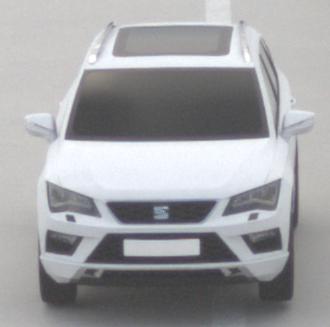
Make: SEAT
Model: Ateca 1.0 TSI Ecomotive
Detailed model: Ateca (5FP)
Model produced from: 2016/08
Model produced until: 2018/08
Doors: 5
Color: white
Road condition: dry road
Daytime: midday
Contrast: low contrast